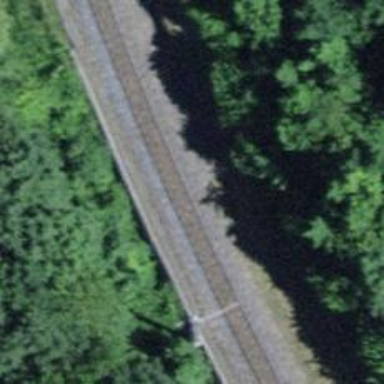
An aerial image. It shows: Narrow-gauge railway track with 1 electrified contact line.